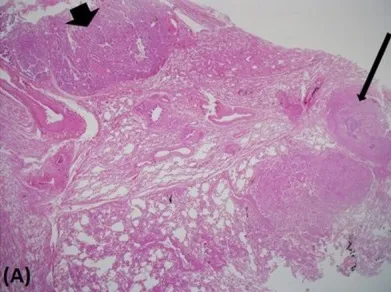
The carcinoid tumor (bold arrow) and necrotizing granuloma (thin arrow) were in close proximity [hematoxylin and eosin (H&E) stain, x12.5] (A).
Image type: pathology (h&e)